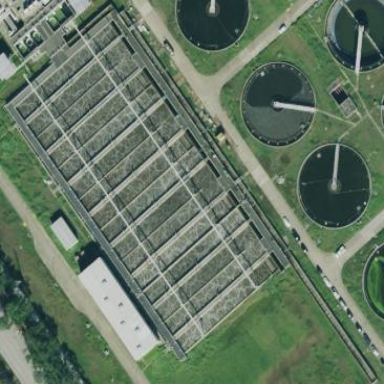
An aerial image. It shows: Image of wastewater.